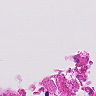
Metastatic tissue present: no